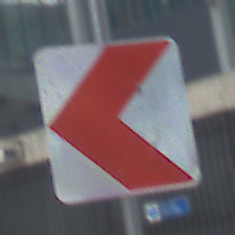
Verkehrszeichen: RichtungstafelnInKurvenKleinRechts
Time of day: MorningAfternoon
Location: Outdoor (Urban)
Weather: PartlyCloudy
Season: NotSpecified
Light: Natural